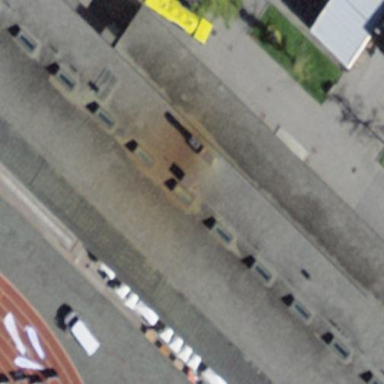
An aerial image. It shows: Building with flat roof.